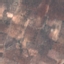
Land use / land cover: PermanentCrop